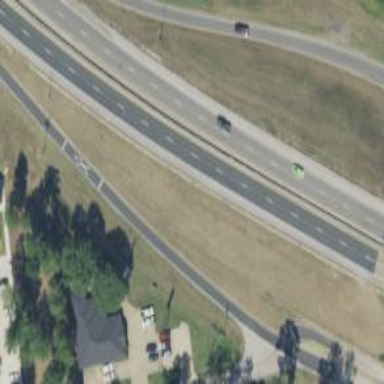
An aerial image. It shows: Trunk link highway.